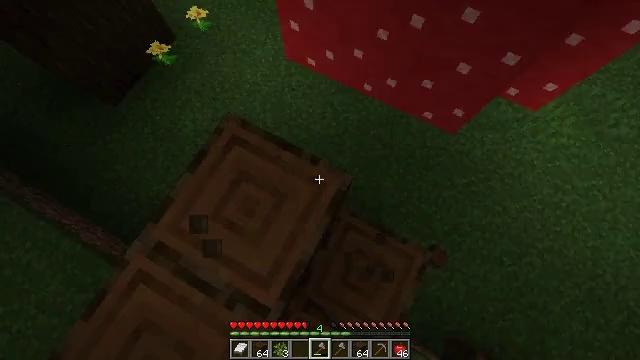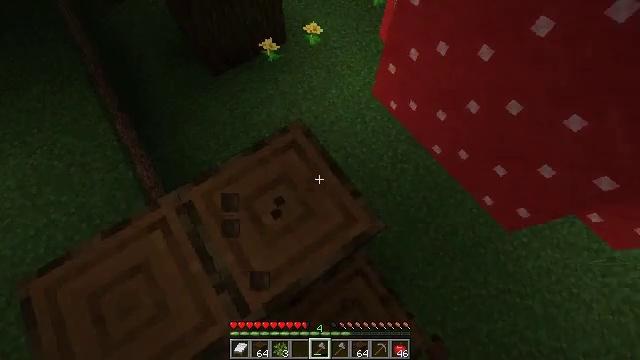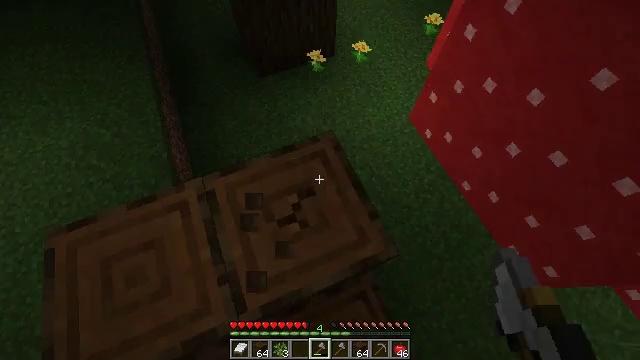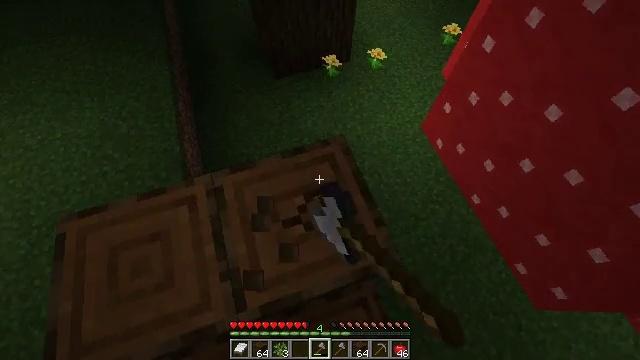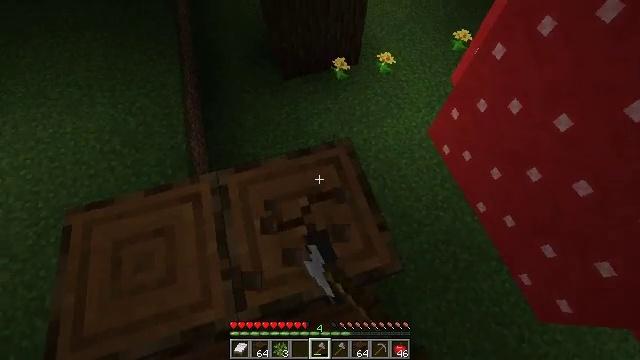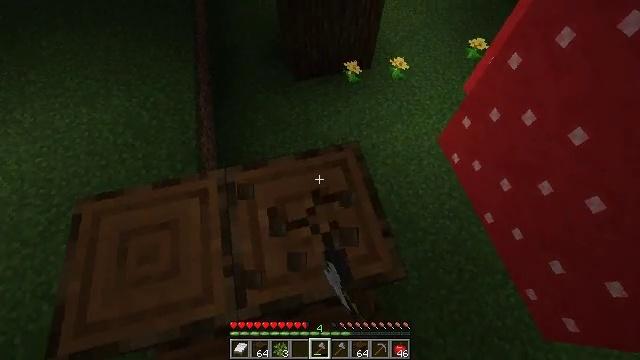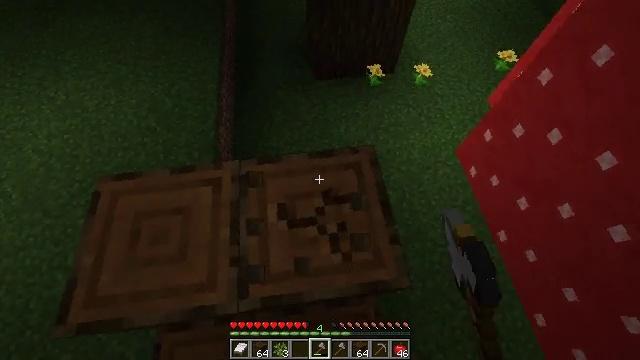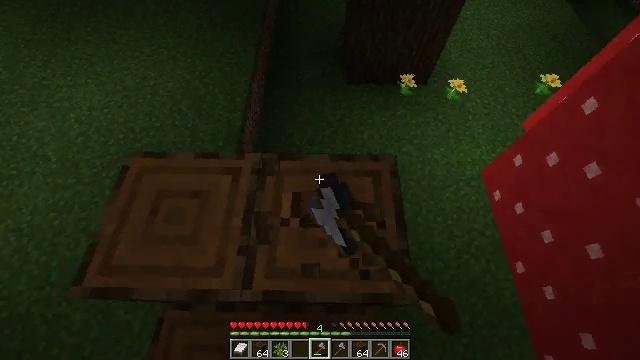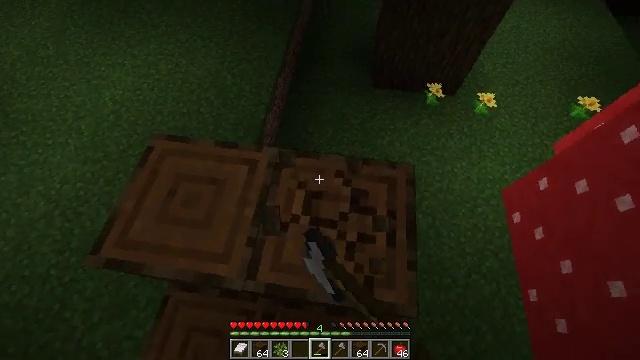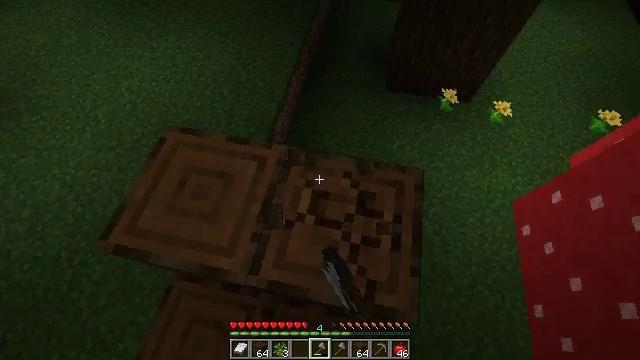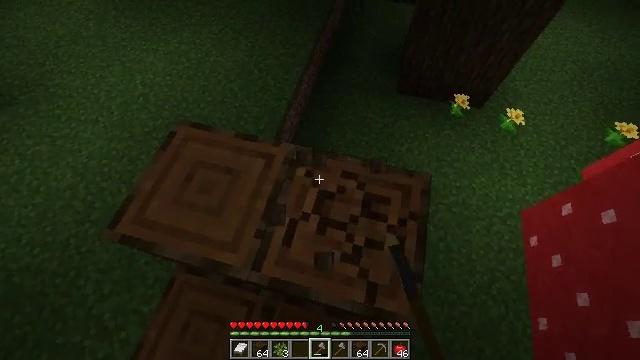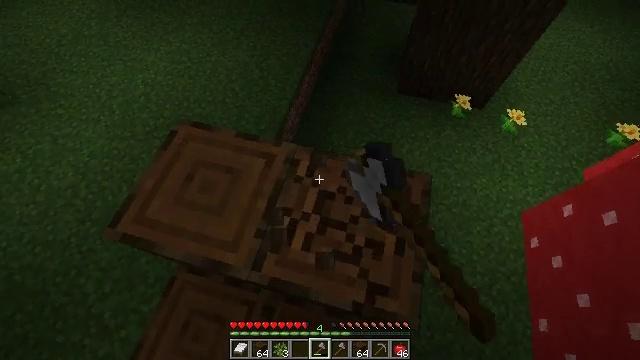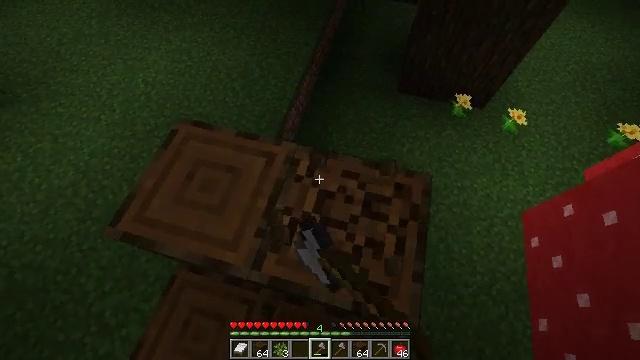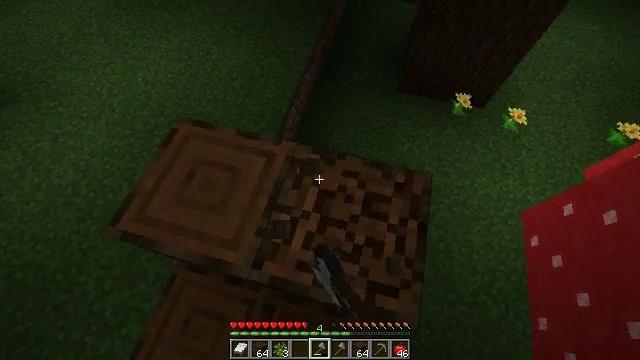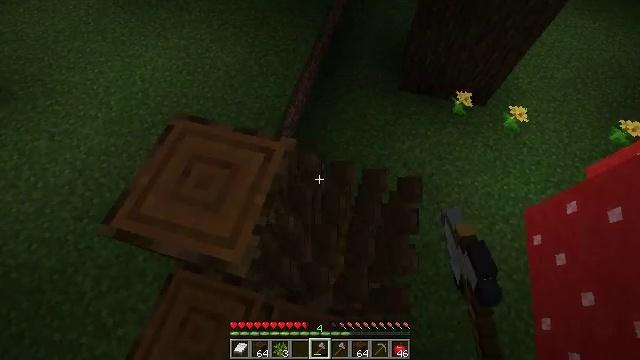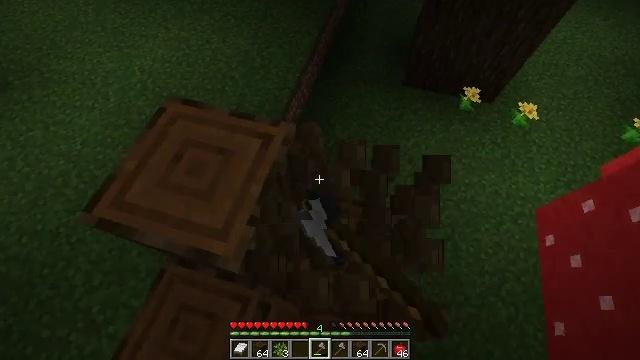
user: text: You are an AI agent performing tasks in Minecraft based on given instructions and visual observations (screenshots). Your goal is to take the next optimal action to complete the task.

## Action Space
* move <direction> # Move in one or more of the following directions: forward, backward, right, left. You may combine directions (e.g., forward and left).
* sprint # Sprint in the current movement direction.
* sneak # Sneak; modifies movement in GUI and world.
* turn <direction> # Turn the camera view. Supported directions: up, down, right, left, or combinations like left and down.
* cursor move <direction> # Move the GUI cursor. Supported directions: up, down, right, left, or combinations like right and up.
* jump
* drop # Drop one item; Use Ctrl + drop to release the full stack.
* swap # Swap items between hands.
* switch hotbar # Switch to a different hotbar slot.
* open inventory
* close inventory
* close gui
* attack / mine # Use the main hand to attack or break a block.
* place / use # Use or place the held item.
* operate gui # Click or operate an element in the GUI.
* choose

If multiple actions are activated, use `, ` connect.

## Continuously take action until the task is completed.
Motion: motion action
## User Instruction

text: Mine the dark oak log from a tree.
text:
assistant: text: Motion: turn left and up, attack / mine
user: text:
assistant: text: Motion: turn left and up, attack / mine
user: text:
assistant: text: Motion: turn left, attack / mine
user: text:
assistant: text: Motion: turn left, attack / mine
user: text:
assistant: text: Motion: turn left, attack / mine
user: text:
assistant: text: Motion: turn left, attack / mine
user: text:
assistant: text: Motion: turn left, attack / mine
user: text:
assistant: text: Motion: turn left, attack / mine
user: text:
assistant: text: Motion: turn left, attack / mine
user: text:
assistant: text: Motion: turn left, attack / mine
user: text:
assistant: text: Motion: attack / mine
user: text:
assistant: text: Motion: attack / mine
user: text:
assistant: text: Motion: attack / mine
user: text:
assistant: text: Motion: attack / mine
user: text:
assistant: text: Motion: attack / mine
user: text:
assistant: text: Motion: turn left, attack / mine
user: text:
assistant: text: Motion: turn left and up, attack / mine
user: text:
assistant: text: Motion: attack / mine
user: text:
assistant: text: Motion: turn up, attack / mine
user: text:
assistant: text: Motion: attack / mine
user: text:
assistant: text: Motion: turn down, attack / mine
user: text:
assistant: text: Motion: attack / mine
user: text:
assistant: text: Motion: attack / mine
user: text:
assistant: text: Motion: turn left, attack / mine
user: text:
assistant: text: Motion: turn left, attack / mine
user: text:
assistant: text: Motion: turn left and up, attack / mine
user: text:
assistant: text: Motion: turn left, attack / mine
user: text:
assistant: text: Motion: turn left, attack / mine
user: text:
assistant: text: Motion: turn left, attack / mine
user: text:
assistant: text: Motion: turn left, attack / mine